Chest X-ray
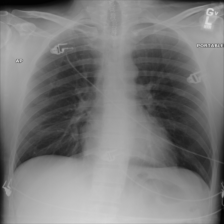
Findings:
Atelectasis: negative
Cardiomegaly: negative
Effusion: negative
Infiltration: positive
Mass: negative
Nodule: negative
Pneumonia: negative
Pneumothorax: negative
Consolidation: negative
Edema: negative
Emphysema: negative
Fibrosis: negative
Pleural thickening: negative
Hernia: negative